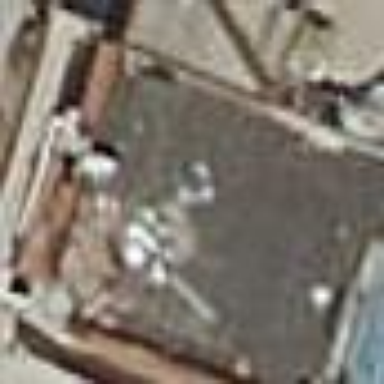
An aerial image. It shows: Detached building.